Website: walmart
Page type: payment
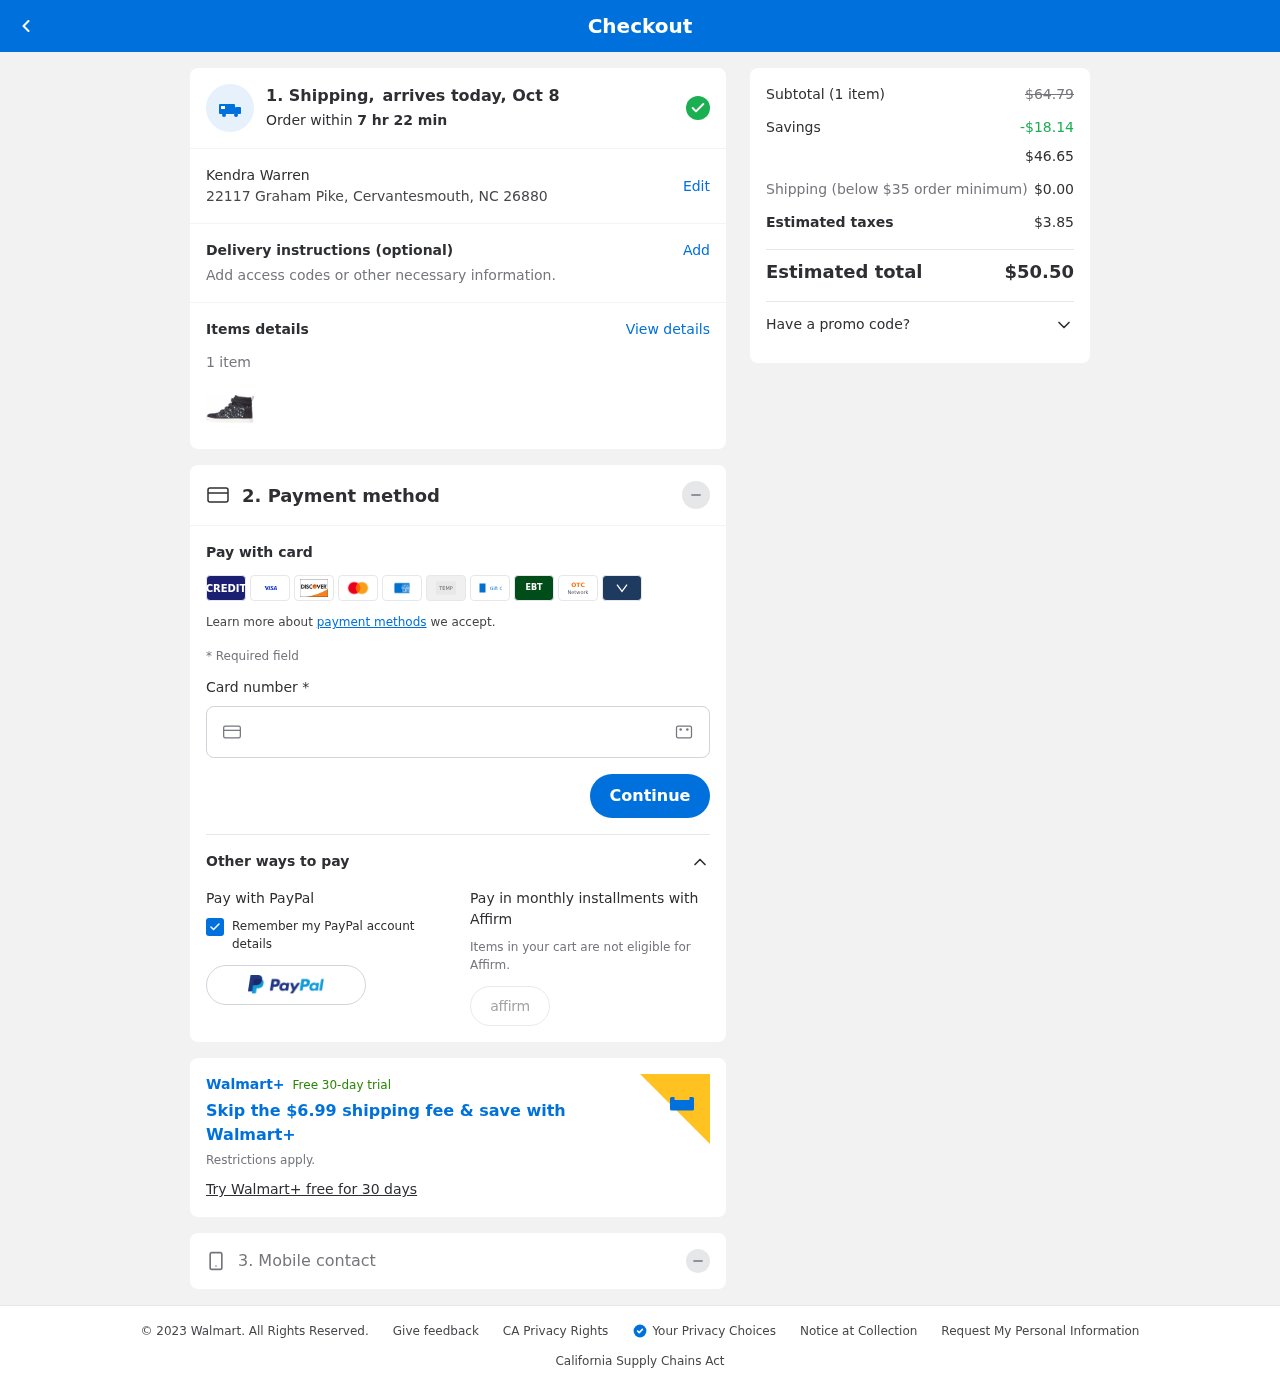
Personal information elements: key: PII_FULLNAME
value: Kendra Warren
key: PII_STREET
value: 22117 Graham Pike
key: PII_CITY_STATE_ZIP
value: Cervantesmouth, NC 26880
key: PII_CARD_NUMBER
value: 3767 2945 6643 014
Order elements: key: ORDER_DELIVERY_DATE
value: Oct 8
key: ORDER_NUM_ITEMS
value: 1
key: ORDER_SUBTOTAL_BEFORE_SAVINGS
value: $64.79
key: ORDER_SAVINGS
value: -$18.14
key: ORDER_SUBTOTAL
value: $46.65
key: ORDER_SHIPPING_COST
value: $0.00
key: ORDER_TAX
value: $3.85
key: ORDER_TOTAL
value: $50.50